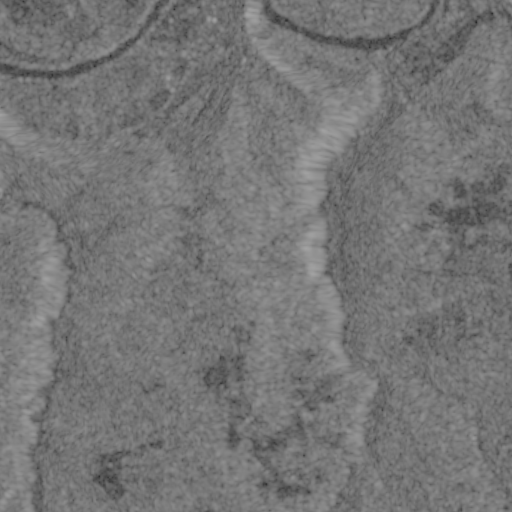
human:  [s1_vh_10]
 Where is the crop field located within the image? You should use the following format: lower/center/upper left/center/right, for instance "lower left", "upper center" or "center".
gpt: The crop field is located in the upper of the image.
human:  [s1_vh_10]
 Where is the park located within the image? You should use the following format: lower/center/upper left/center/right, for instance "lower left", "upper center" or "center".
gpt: The park is located in the upper center of the image.
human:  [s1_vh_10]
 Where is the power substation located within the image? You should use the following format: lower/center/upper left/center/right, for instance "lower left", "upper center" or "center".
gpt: The power substation is located in the upper center of the image.
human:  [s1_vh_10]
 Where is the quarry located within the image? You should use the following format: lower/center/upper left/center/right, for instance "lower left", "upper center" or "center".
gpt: The quarry is located in the upper left of the image.
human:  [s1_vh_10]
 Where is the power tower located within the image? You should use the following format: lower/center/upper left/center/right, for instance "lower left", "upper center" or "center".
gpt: There is no power tower in the image.

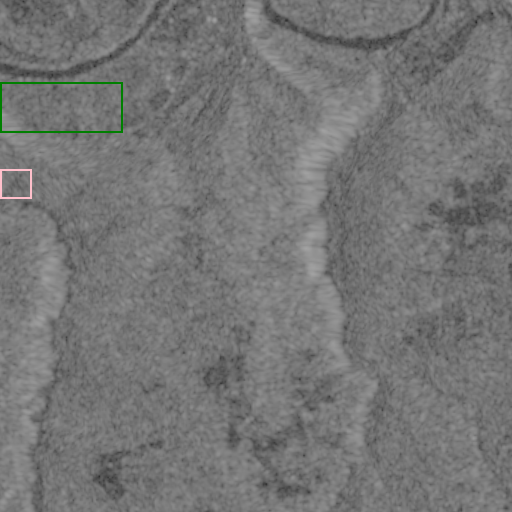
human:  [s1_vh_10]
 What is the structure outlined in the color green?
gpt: The structure outlined in green is a crop field.
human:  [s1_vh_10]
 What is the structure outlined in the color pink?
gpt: The structure outlined in pink is a quarry.
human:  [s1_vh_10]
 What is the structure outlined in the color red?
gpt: There is no red outline.